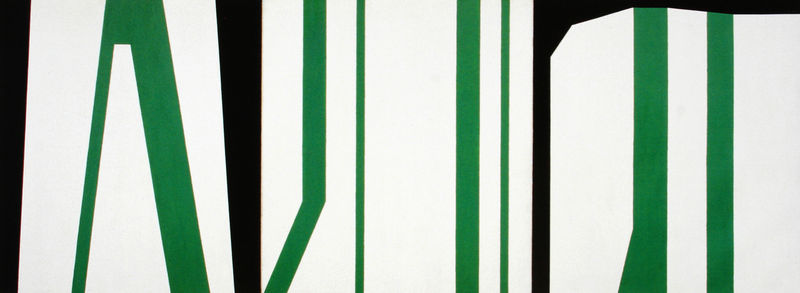
Titel: Ormesson
Künstler: Ellsworth Kelly
Institution: (Privatsammlung)
Schlagwörter: grün, schwarz, weiss, wand, abstrakt, formen, linien, figuren, streifen, striche, geometrisch, geometrie, parallellen